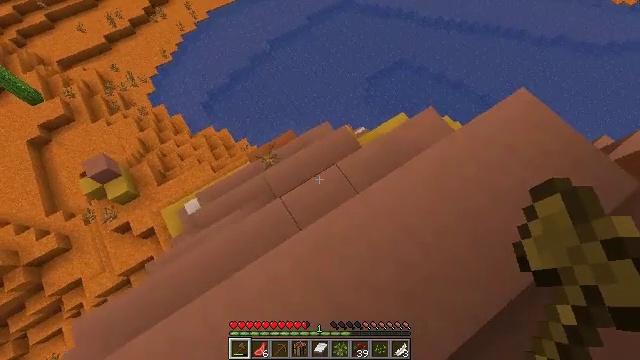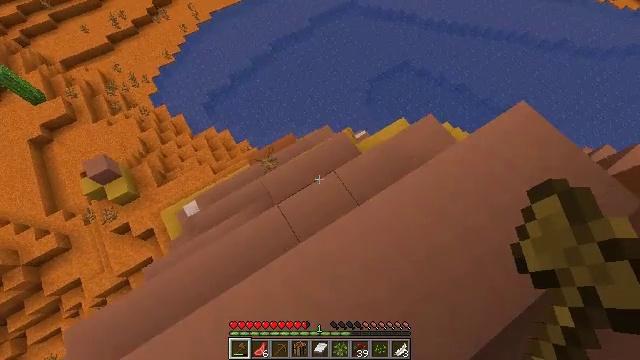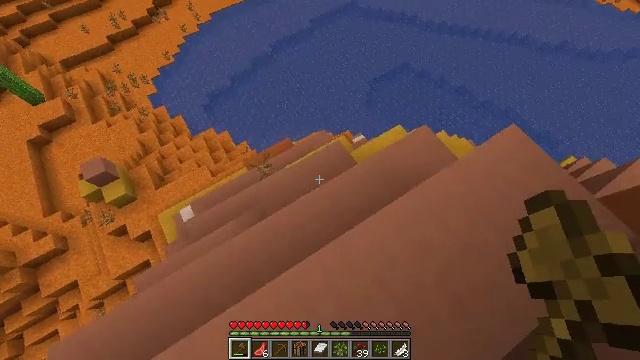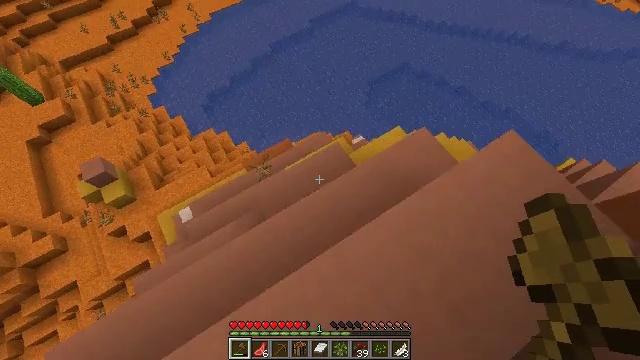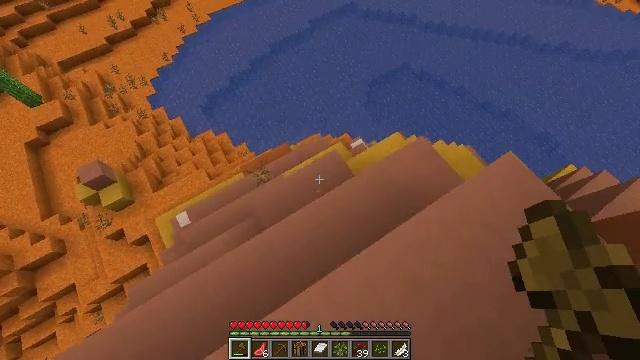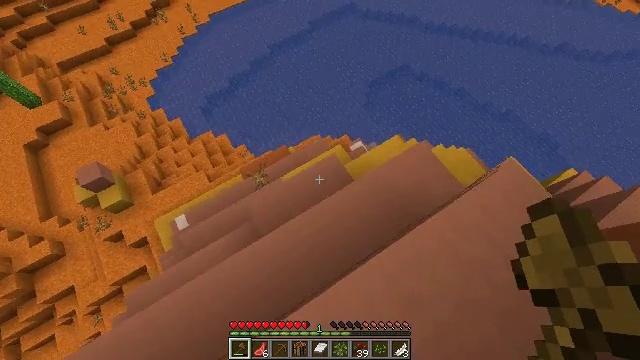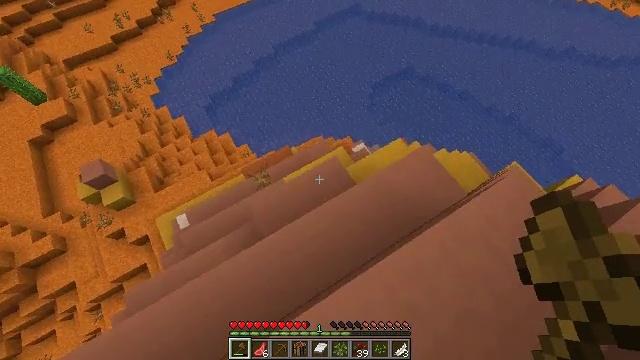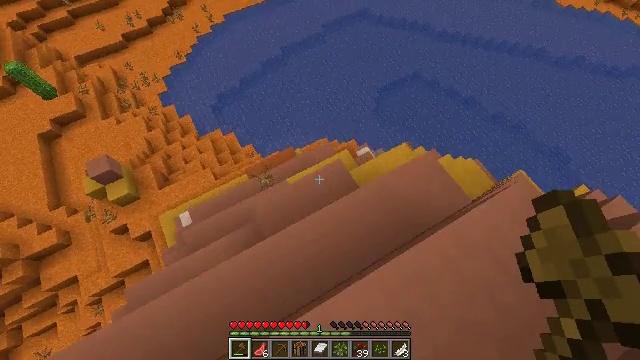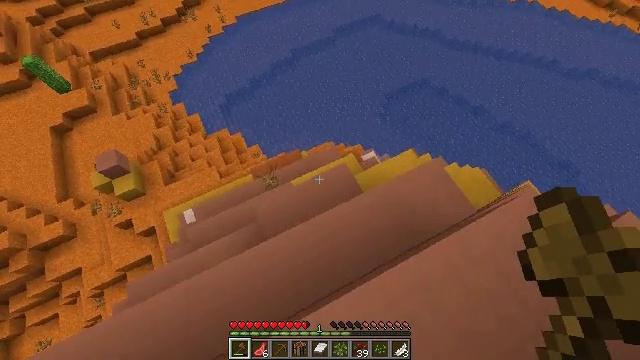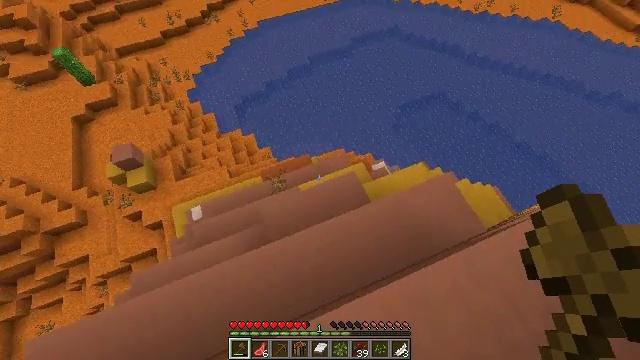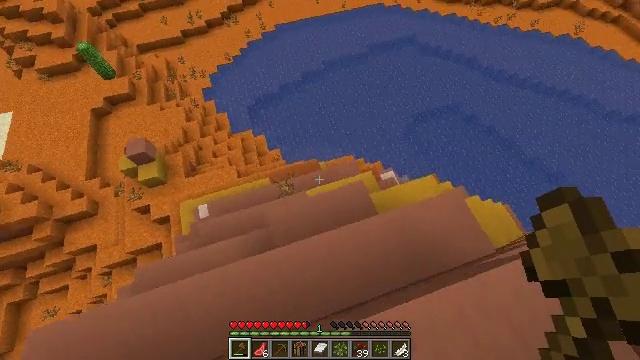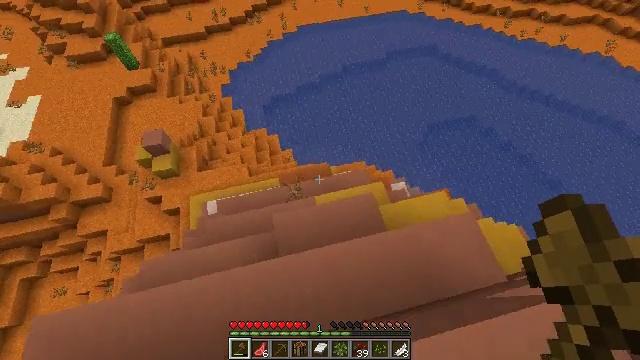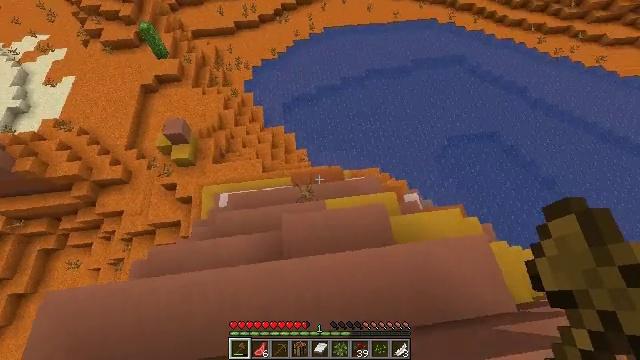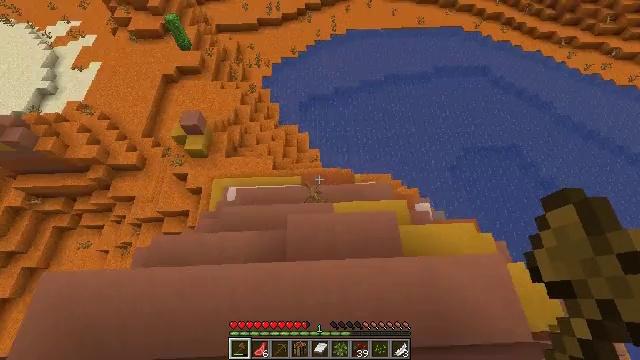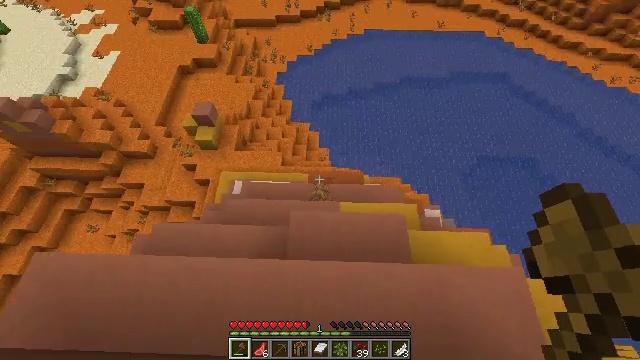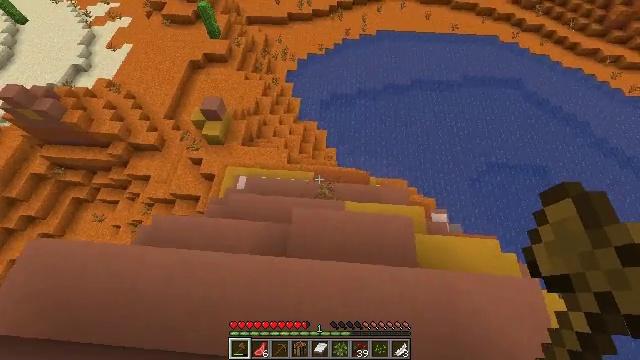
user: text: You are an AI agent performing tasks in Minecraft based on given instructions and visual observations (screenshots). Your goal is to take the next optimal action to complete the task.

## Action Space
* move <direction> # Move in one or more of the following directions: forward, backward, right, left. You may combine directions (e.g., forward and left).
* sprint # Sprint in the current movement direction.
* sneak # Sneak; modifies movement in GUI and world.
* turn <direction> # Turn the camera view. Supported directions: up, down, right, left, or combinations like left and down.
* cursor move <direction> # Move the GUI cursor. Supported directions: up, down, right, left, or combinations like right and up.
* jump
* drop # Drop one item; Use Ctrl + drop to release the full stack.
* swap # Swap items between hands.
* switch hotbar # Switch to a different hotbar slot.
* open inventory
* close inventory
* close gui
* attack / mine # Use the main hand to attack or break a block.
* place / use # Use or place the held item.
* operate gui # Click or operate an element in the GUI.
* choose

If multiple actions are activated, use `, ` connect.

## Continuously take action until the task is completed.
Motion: motion action
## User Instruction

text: Remove red sand to use for crafting or building.
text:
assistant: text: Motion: move forward and move right
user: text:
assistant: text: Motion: move forward and move right
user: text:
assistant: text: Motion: move forward
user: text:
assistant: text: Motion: no_op
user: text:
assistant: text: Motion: no_op
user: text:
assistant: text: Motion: turn left
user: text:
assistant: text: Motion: turn left
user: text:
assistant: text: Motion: turn left
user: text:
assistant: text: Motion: turn left and up
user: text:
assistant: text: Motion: move forward, turn left
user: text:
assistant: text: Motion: move forward, turn left
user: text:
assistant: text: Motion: turn left
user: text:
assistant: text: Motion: turn left
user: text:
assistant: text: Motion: turn left
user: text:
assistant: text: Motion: turn left
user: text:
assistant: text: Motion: turn left
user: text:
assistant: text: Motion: turn left and down
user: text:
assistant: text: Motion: turn left and down
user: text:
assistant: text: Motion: turn left
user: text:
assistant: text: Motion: turn left and up
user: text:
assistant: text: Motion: turn left and up
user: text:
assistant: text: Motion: turn left and up
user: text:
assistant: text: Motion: no_op
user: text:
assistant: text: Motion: turn right
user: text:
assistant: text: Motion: turn right and down
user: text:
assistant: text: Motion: turn right and down
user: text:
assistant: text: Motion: turn right and down
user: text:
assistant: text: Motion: turn right and down
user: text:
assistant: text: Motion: move right, turn right and down
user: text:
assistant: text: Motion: move right, turn right